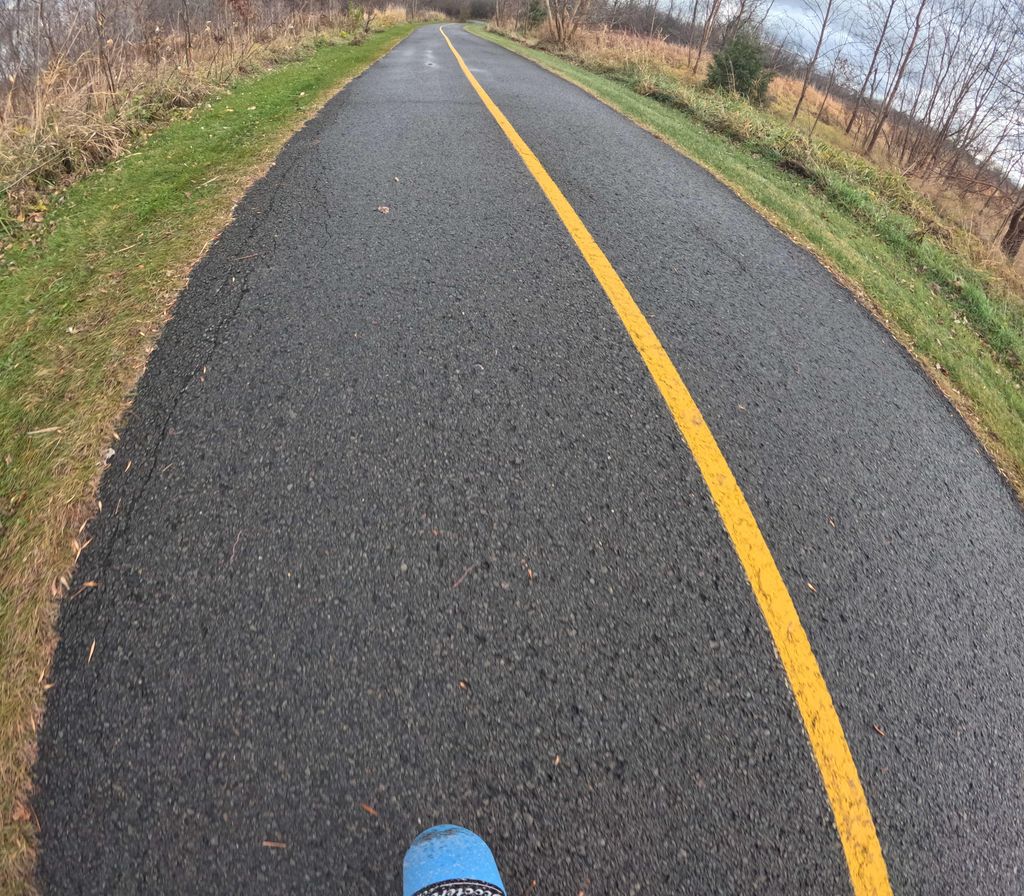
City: ottawa-gatineau